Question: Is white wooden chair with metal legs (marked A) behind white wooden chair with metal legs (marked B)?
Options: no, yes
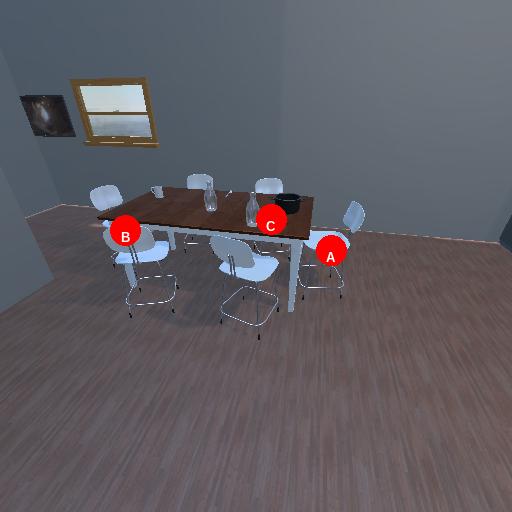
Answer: no